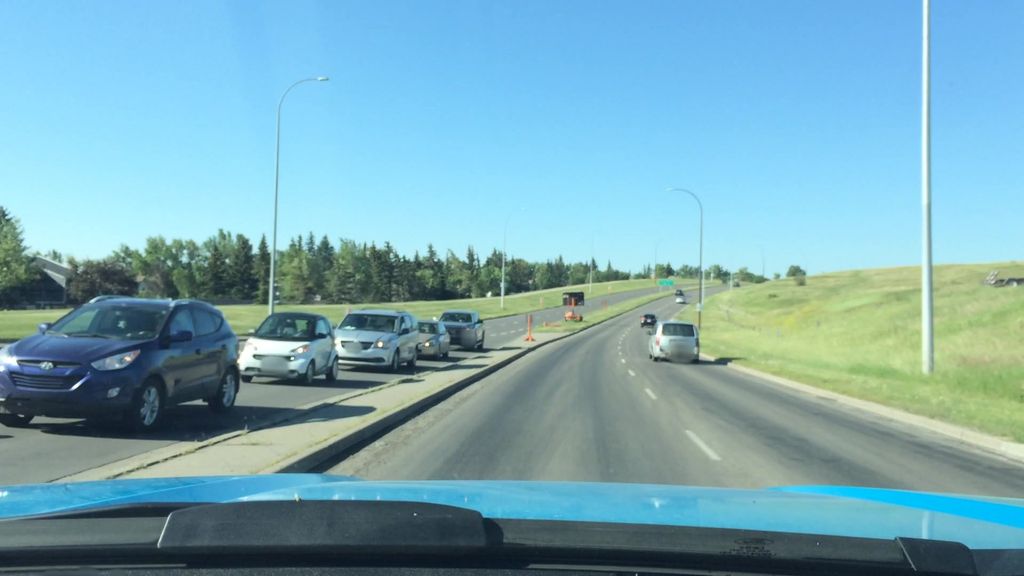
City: calgary